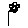
Label: flower